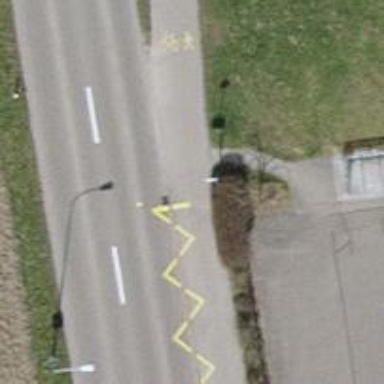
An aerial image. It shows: Bus stop with platform for public transport.